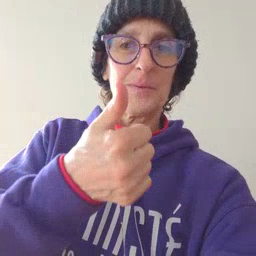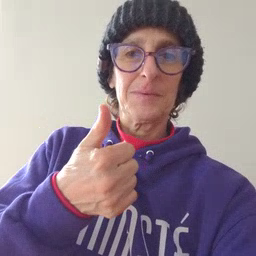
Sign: tomorrow